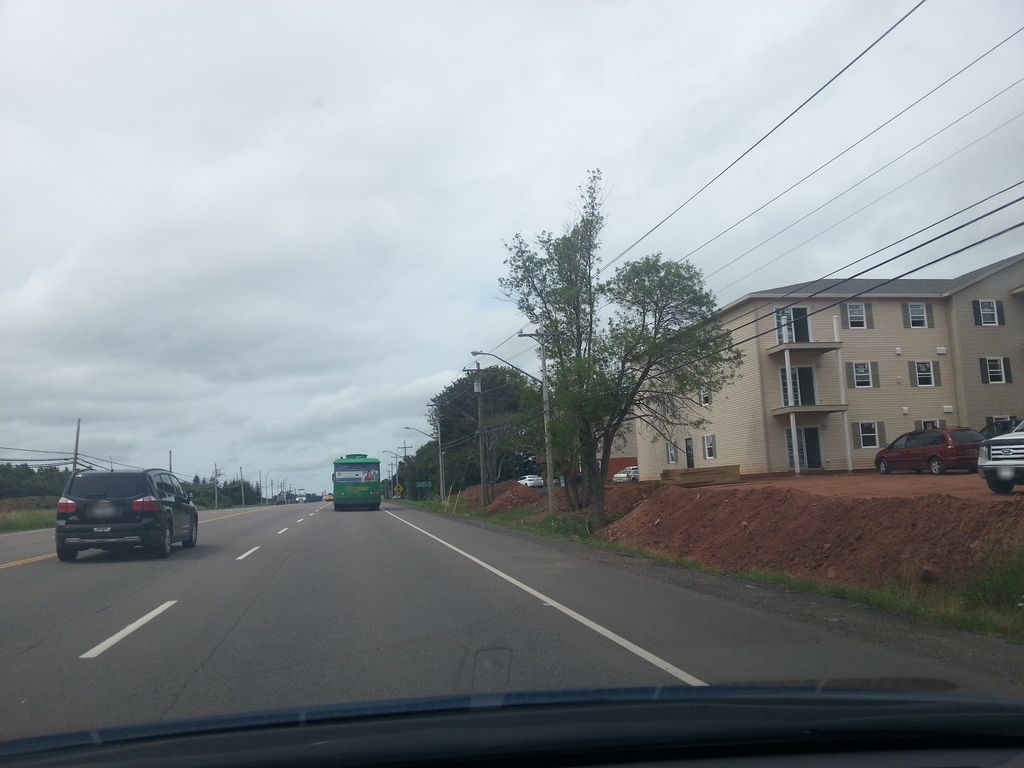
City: charlottetown